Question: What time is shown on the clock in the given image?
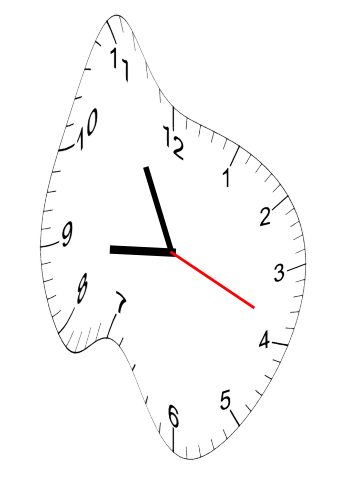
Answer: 08:55:19